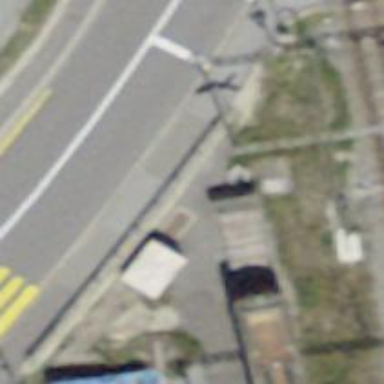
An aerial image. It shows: Railway buffer stop.